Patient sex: M
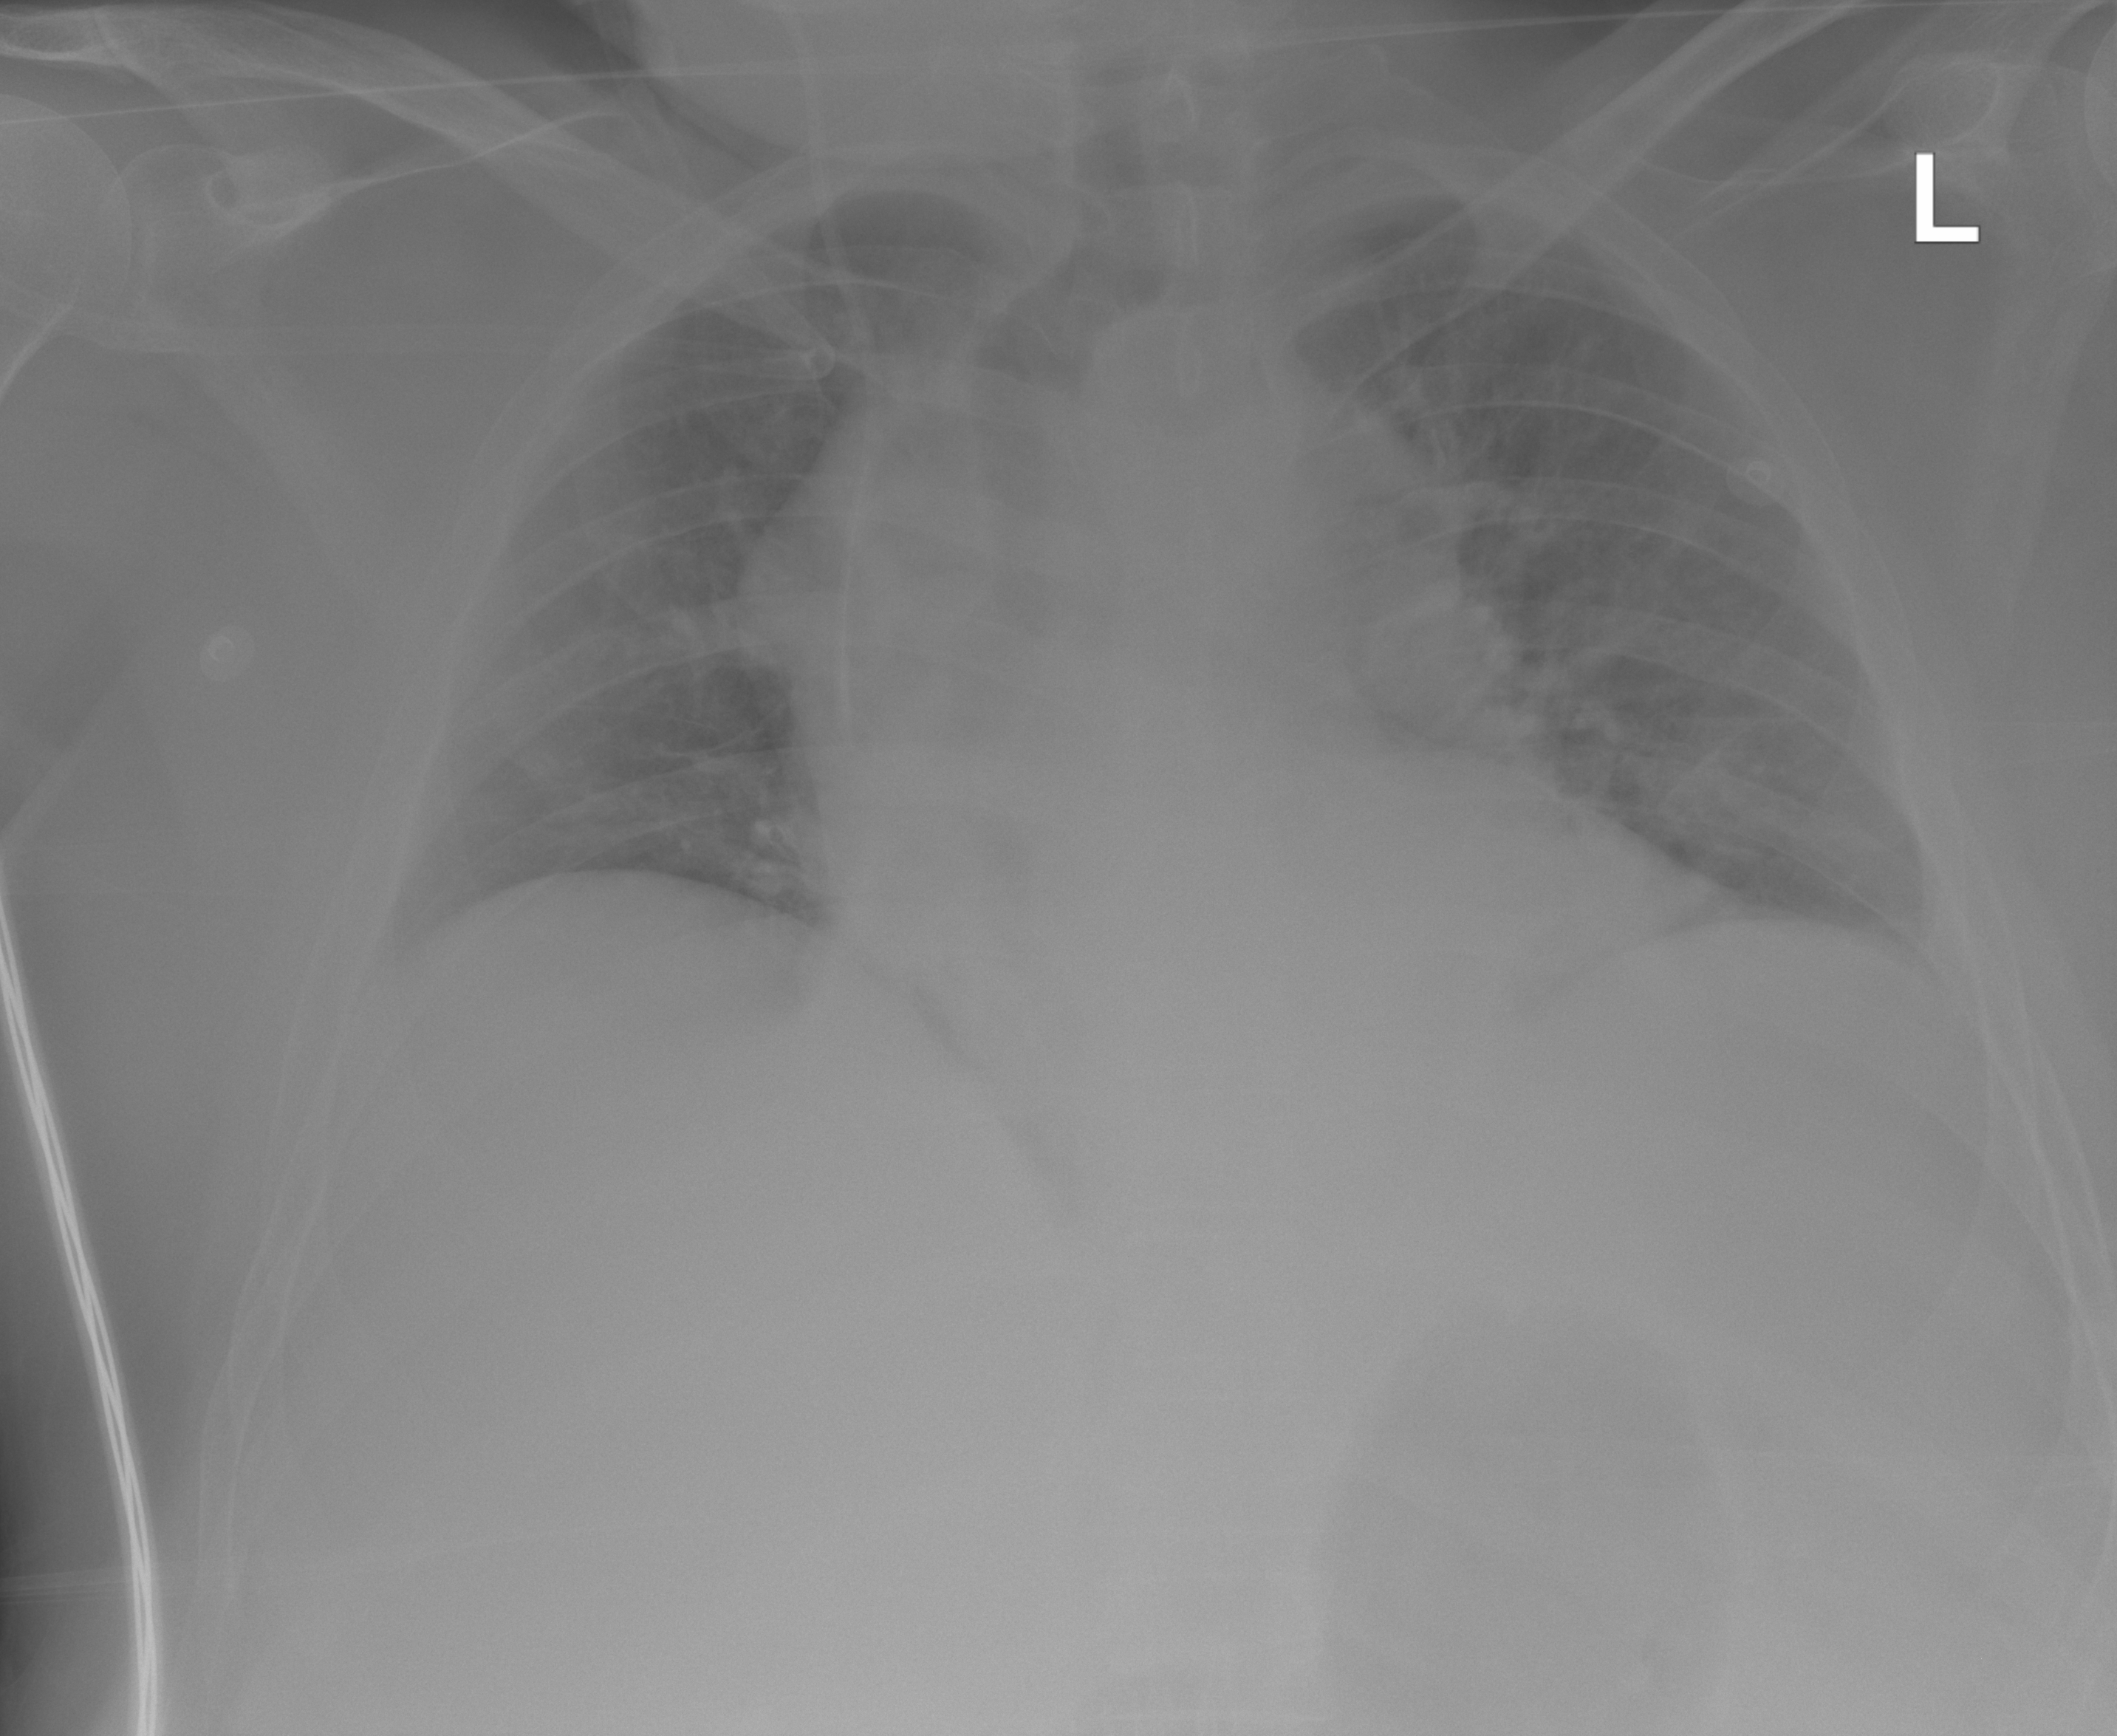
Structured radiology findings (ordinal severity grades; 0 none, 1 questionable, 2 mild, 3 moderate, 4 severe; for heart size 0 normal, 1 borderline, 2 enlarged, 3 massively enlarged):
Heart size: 2
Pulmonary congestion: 1
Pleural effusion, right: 0
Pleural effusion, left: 1
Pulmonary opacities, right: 0
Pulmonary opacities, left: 0
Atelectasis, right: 1
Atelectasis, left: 1